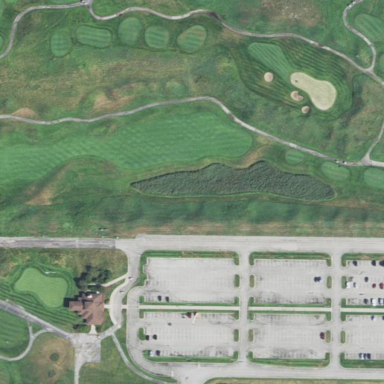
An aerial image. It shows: Rough grassy area used for golf.